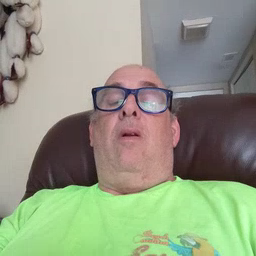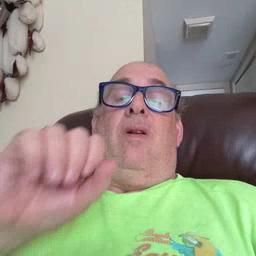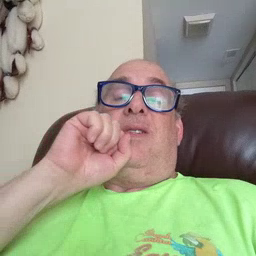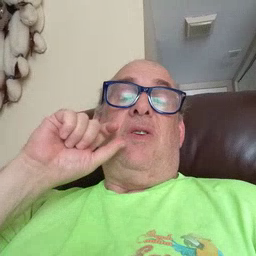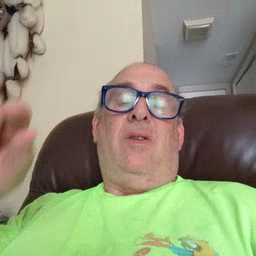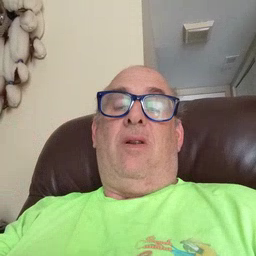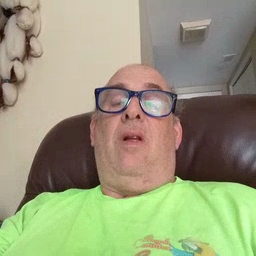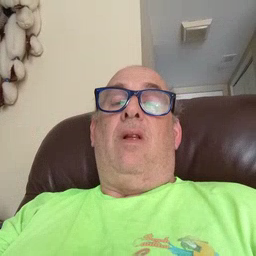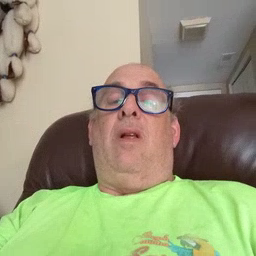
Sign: carrot